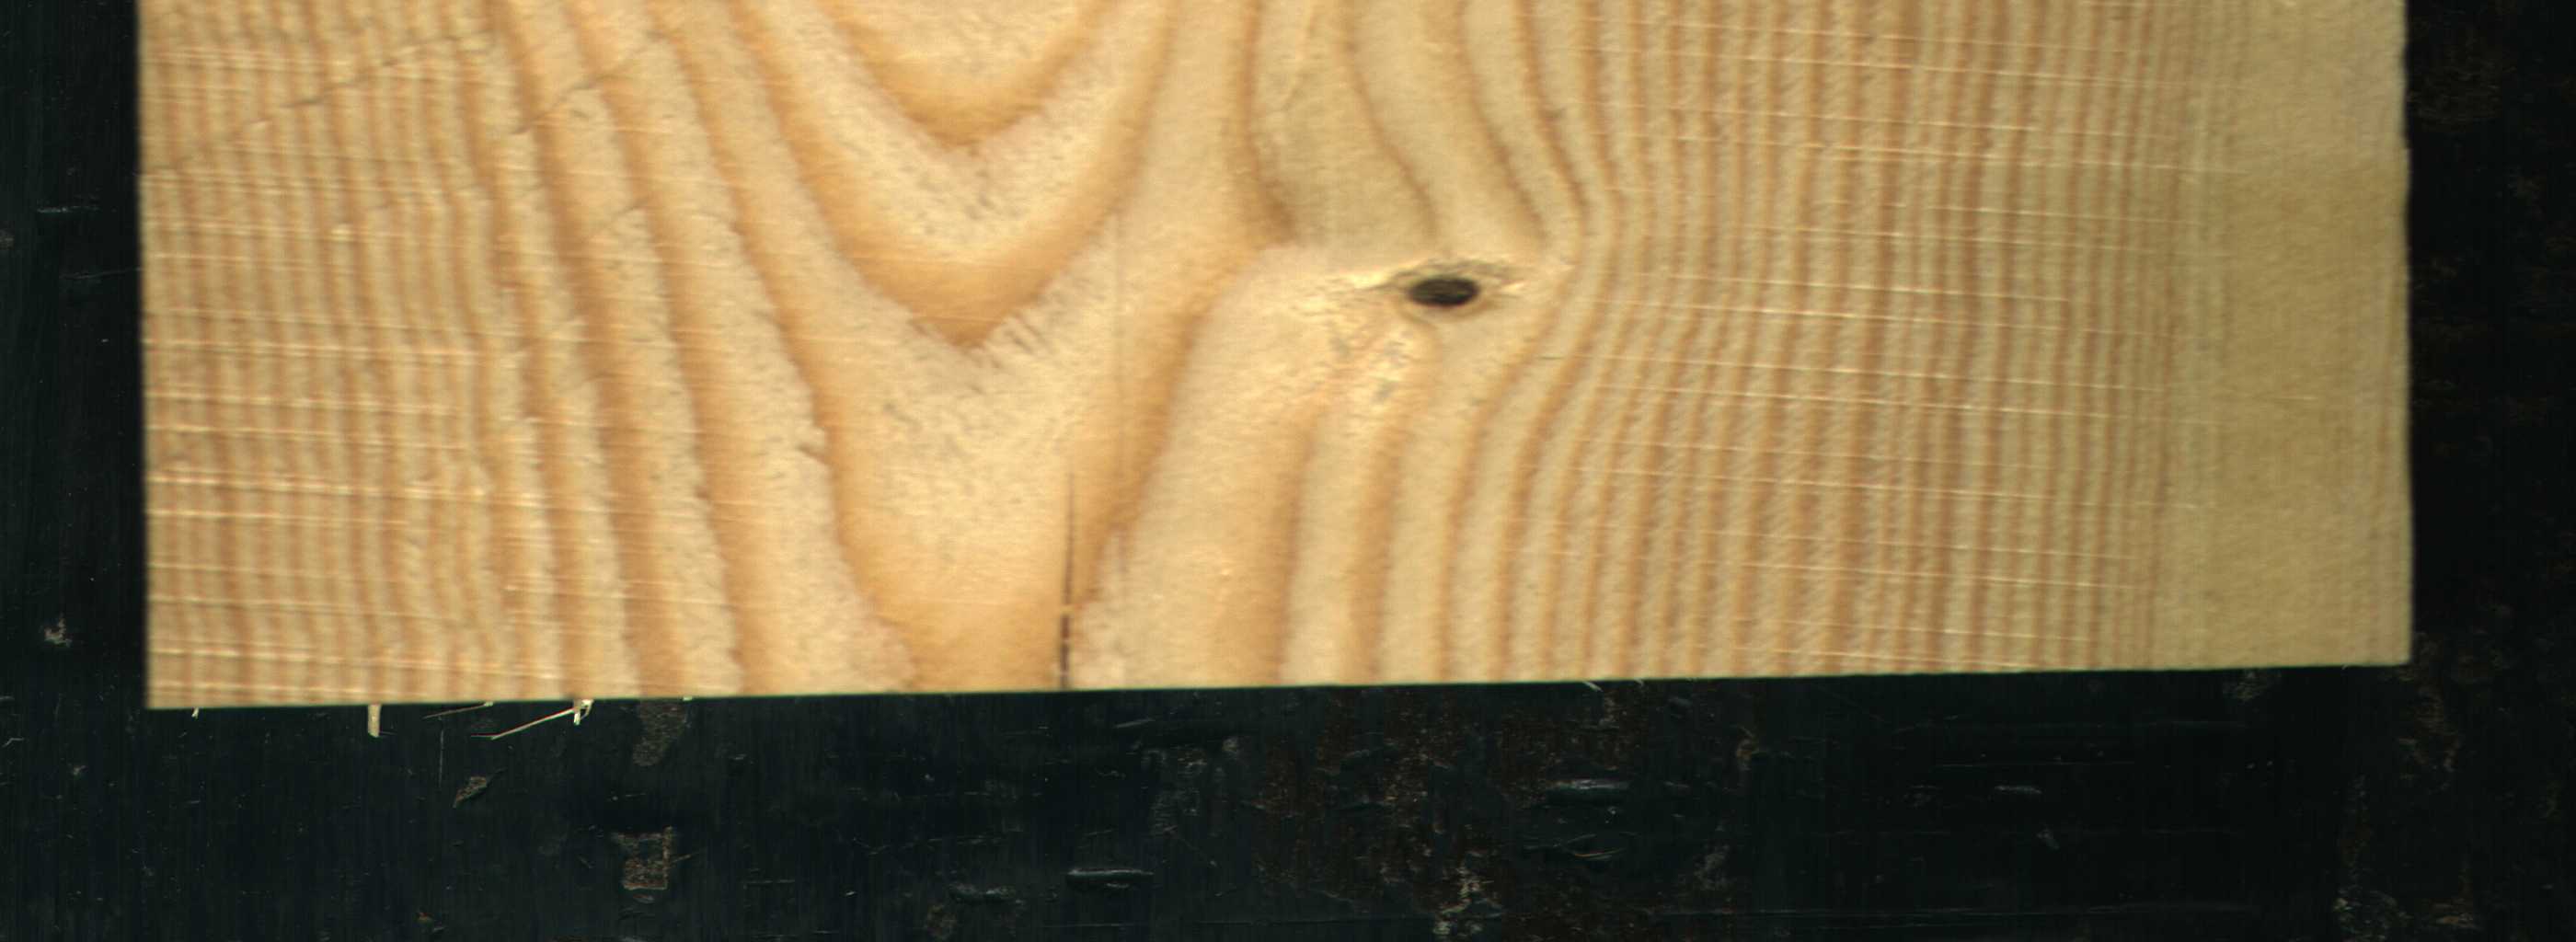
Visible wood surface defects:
Crack
Dead_Knot